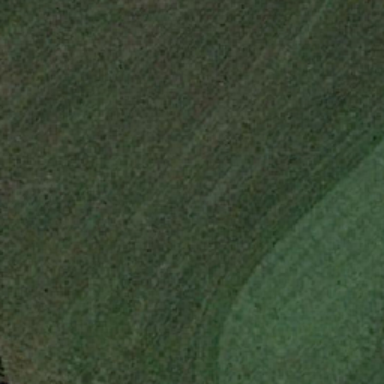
A very big forest .